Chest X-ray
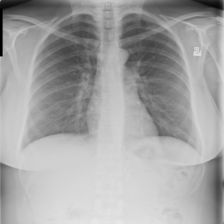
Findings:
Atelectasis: negative
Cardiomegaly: negative
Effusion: negative
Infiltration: negative
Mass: negative
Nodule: negative
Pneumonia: negative
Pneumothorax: negative
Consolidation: negative
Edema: negative
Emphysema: negative
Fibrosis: negative
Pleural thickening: negative
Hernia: negative